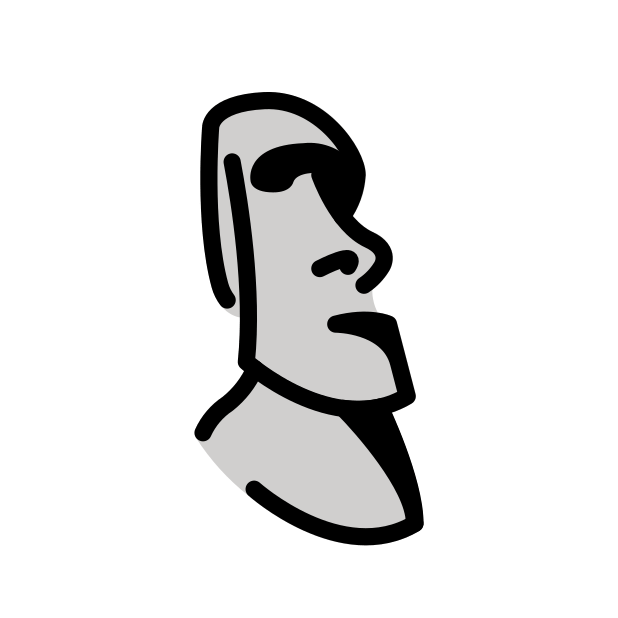
moai